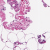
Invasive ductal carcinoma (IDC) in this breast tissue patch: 0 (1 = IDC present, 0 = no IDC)